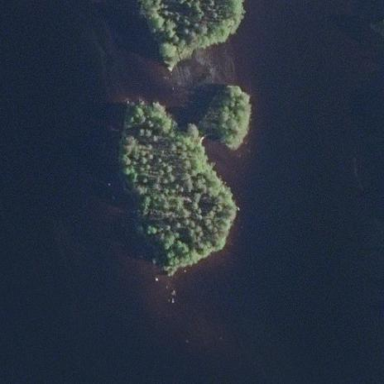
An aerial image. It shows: Islet covered with woodland.